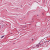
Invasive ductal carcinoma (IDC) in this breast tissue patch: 0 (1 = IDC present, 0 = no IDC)